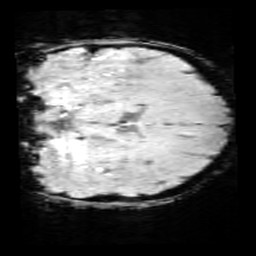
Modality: SWI
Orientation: coronal
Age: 12
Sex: male
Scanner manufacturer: siemens
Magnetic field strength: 3 T
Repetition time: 0.027 s
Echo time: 0.02 s